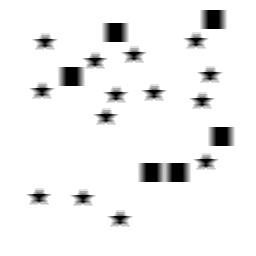
Squares: 6
Triangles: 0
Stars: 14
Total shapes: 20